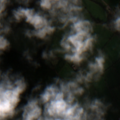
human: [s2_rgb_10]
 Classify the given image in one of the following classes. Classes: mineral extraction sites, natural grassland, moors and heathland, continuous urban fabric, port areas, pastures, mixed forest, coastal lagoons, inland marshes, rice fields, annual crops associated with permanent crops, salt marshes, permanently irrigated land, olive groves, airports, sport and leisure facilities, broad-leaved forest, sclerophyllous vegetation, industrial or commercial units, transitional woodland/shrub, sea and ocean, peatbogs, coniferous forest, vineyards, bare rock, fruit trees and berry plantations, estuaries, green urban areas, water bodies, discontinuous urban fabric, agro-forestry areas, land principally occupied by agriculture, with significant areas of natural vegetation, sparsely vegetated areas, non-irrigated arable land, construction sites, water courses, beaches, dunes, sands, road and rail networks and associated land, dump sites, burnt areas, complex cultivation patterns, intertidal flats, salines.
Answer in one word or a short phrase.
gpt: pastures, coniferous forest, mixed forest, transitional woodland/shrub